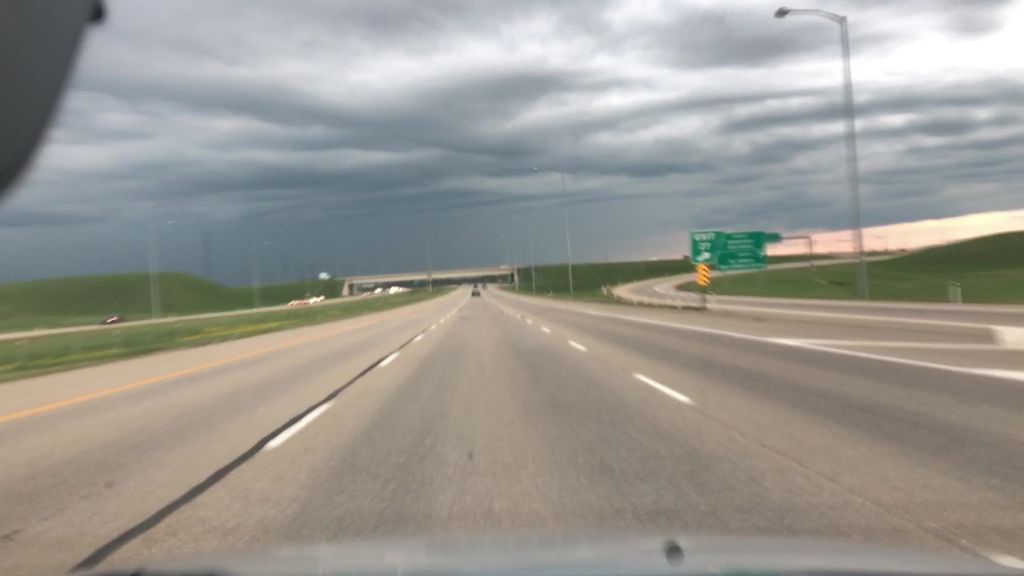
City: edmonton